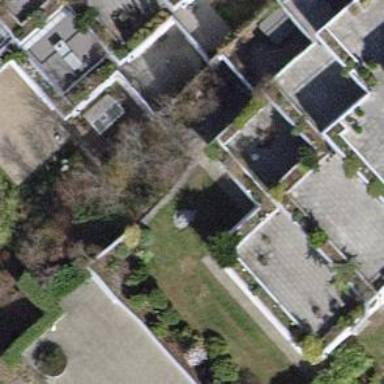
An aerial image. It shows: Terrace building.